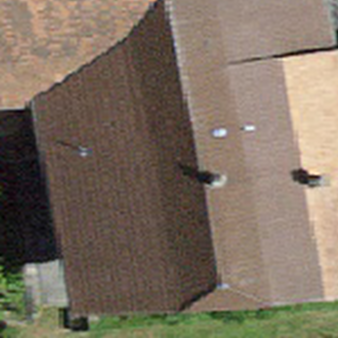
Label: other